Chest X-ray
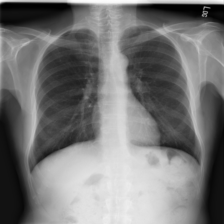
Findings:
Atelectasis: negative
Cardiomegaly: negative
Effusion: negative
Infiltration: negative
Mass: negative
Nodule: negative
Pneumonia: negative
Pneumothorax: negative
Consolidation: negative
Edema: negative
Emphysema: negative
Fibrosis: negative
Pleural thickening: negative
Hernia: negative